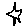
Label: star